Question: Winform, dataGridview with a comboBox column. The column datasource is pointing to an Sql table "dateTime" field format. Each row contains a data like 01/01/2014, 01/02/2014, etc.. I am trying to format the comboBox cell in dataGridView to show only month/Year.
I tried directly in the designer with a custom format:

and with the code:
'''
dataGridView1.Columns["Periodo"].DefaultCellStyle.Format = ("{0:M/yyyy}");
'''
and like this
'''
dataGridView1.Columns["Periodo"].DefaultCellStyle.Format = "M/yyyy";
'''
and in many other ways. I cannot get it right, the comboBox keeps showing 01/01/2014 type format. How can I format such column to get "January 2014", "February 2014", etc..?
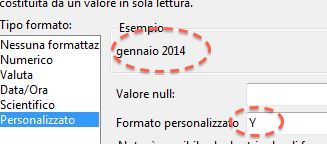
Answer: The problem is not in the format you tried ('"M/yyyy"' is fine) neither in the 'Format' property not working. The problem is that what you did affects the cell contents, not the combobox contents.
The best way to avoid problems with 'DataGridViewComboBoxColumn'/'DataGridViewComboBoxCell' is dealing with the items of the combobox, rather with the cell itself. Sample code:
'''
DataGridViewComboBoxColumn col = new DataGridViewComboBoxColumn();
col.Name = "DateCol";
List<DateTime> dates = new List<DateTime>() { DateTime.Now.AddMonths(-1), DateTime.Now, DateTime.Now.AddMonths(1) };
//Dates = Dates.OrderBy(x => x).ToList();
List<string> colSource = dates.Select(x => x.ToString("M/yyyy")).ToList();
col.DataSource = colSource;
dataGridView1.Columns.Add(col);
'''
In this code, I am dealing with the list of dates (and, eventually, ordering it or performing any other required action); but then I create a list of (properly-formatted) strings to be the combobox source.